Question: I'm using absolute position and I know it's not the best but when I used something else it was just worse. Don't look at the result of the code but on the image. I am trying to think about it but I don't see results.

'''
* {
margin: 0;
padding: 0;
box-sizing: border-box;
}
body {
background-image: url("bg.jpg");
background-repeat: repeat;
background-position: center;
background-size: 100%;
background-attachment: fixed;
margin-bottom: 0px;
min-height: 100%;
max-width: 1600px;
}
h1 {
text-align: center;
font-size: 40px;
color: black;
}
ul {
list-style: none;
font-size: 18px;
}
.menu-bar {
text-align: center;
}
.menu-bar ul li {
width: 120px;
margin: 15px;
padding: 15px;
}
.menu-bar ul li a {
text-decoration: none;
color: black;
}
.menu-bar ul li:hover {
background: rgb(192, 192, 192);
border-radius: 3px;
}
i {
margin-right: 25px;
}
.sub-menu {
display: none;
}
.menu-bar ul li:hover .sub-menu {
display: block;
position: absolute;
background: rgb(192, 192, 192);
border-radius: 5px;
}
.menu-bar ul li:hover .sub-menu ul li a:hover {
color: white;
}
a {
text-decoration: none;
color: black;
}
.zapati {
position: absolute;
left: 0px;
bottom: 0px;
width: 100%;
background-color: black;
text-align: center;
}
.center {
color: white;
text-align: center;
margin-left: auto;
margin-right: auto;
margin-top: 2px;
}
.copyright {
text-align: center;
color: white;
margin-bottom: 14px;
}
.text_uvod {
text-align: block;
margin-left: 50px;
margin-right: 50px;
text-indent: 15px;
}
.hlavni_nadpis {
margin-top: 17px;
}
.druhy_nadpis {
text-align: center;
color: black;
margin-top: -35px;
}
.soucastka {
width: 300px;
height: 300px;
border: 7px solid rgb(87, 87, 87);
border-radius: 5px;
margin-left: 75.5%;
position: relative;
}
.rezistor_text {
text-align: block;
margin: 30px;
margin-right: 370px;
margin-top: -300px;
text-indent: 25px;
font-size: 23px;
}
.kondenzator_text {
text-align: block;
margin: 30px;
margin-right: 370px;
margin-top: -300px;
text-indent: 25px;
font-size: 23px;
}
.dioda_text {
text-align: block;
margin: 30px;
margin-right: 370px;
margin-top: -300px;
text-indent: 25px;
font-size: 23px;
}
.tranzistor_text {
text-align: block;
margin: 30px;
margin-right: 370px;
margin-top: -300px;
text-indent: 25px;
font-size: 23px;
}
.tyristor_text {
text-align: block;
margin: 30px;
margin-right: 370px;
margin-top: -300px;
text-indent: 25px;
font-size: 23px;
}
.odborny_nadpis {
text-align: center;
font-size: 32px;
}
'''
'''
<!DOCTYPE html>
<html lang='cs'>
<head>
<title>Diody
</title>
<meta charset='utf-8'>
<link rel="stylesheet" href="styl.css" media="screen">
<link rel="stylesheet" href="https://cdnjs.cloudflare.com/ajax/libs/font-awesome/6.0.0-beta2/css/all.min.css">
<h1 class="hlavni_nadpis"> Vyukove stranky elektronickych soucastek </h1>
</head>
<body>
<div class="menu-bar">
<ul>
<div class="uvod">
<li>
<i class="fas fa-home"></i>
<a href="web_vanecek.html">Uvod</a>
</li>
</div>
<li>
<i class="fas fa-bars"></i>
<a href=""> Menu </a>
<div class="sub-menu">
<ul>
<li align="left">
<a href="Rezistory.html"> Rezistory </a>
<br>
<a href="Kondenzatory.html"> Kondenzatory </a>
<br>
<a href="Diody.html"> Diody </a>
<br>
<a href="Tranzistory.html"> Tranzistory </a>
<br>
<a href="Tyristory.html"> Tyristory </a>
<br>
</li>
</ul>
</div>
</li>
</ul>
</div>
<br>
<h2 class="odborny_nadpis"> Diody</h2>
<br>
<br>
<img class="soucastka" src="dioda.jpg">
<p class="dioda_text"> Dioda je elektrotechnicka soucastka se dvema elektrodami, oznacovanymi jako anoda a katoda, ktera se vyznacuje velmi odlisnym tvarem voltamperove charakteristiky v zavislosti na polarite prilozeneho napeti. Po pripojeni anody na kladnejsi napeti, nezli
je na katode, klade dioda jen maly odpor pruchodu elektrickeho proudu, zatimco pri opacnem zapojeni je dioda temer nevodiva. Pro vytvoreni diody lze pouzit vice fyzikalnich principu, drive se obvykle pouzivala vakuova dioda (elektronka), nyni jsou
pouzivany polovodicove diody vyuzivajici usmernovaci efekt na P-N prechodu nebo styku kov-polovodic (Schottkyho dioda). Propustny smer - na anode je kladnejsi napeti nez na katode - dioda zpocatku, az do urciteho prahoveho napeti (pro beznou kremikovou
diodu je to asi 0,7 V) temer nevede, pak ale zacne proud se zvysujicim se napetim prudce rust a pokud neni omezen dalsimi obvodovymi prvky, brzy dosahne maximalniho propustneho proudu (pro obvykle usmernovaci diody jsou to jednotky amper, ale existuji
i vykonove diody bezne snasejici proudy tisicu amper) a dojde k tepelne destrukci diody. Zaverny smer - na anode je zapornejsi napeti nez na katode - diodou proteka jen minimalni proud (pro beznou kremikovou usmernovaci diodu jde o proud v radech
mikroamper) prakticky bez ohledu na napeti az do dosazeni zaverneho napeti (coz mohou byt radove volty pro LED nebo tisice voltu pro specialni diody) pri kterem zacne proud opet prudce rust a pokud neni omezen ostatnimi prvky obvodu dojde k destrukci
diody (pokud je ovsem proud omezen na pripustnou hodnotu, je tento proces vratny a dioda v teto oblasti muze pracovat, toho vyuzivaji Zenerovy a lavinove diody).
</p>
<div class="zapati">
<table cellspacing="10px" class="center">
<tr>
<td>Kontakty:</td>
<td> Telefon:</td>
<td> xxx xxx xxx</td>
</tr>
<tr>
<td> </td>
<td>E-mail:</td>
<td>vanecek.jaroslav23@spscv.cz</td>
</tr>
</table>
<p class="copyright"> ©️Jaroslav Vanecek
</p>
</div>
</body>
</html>
'''
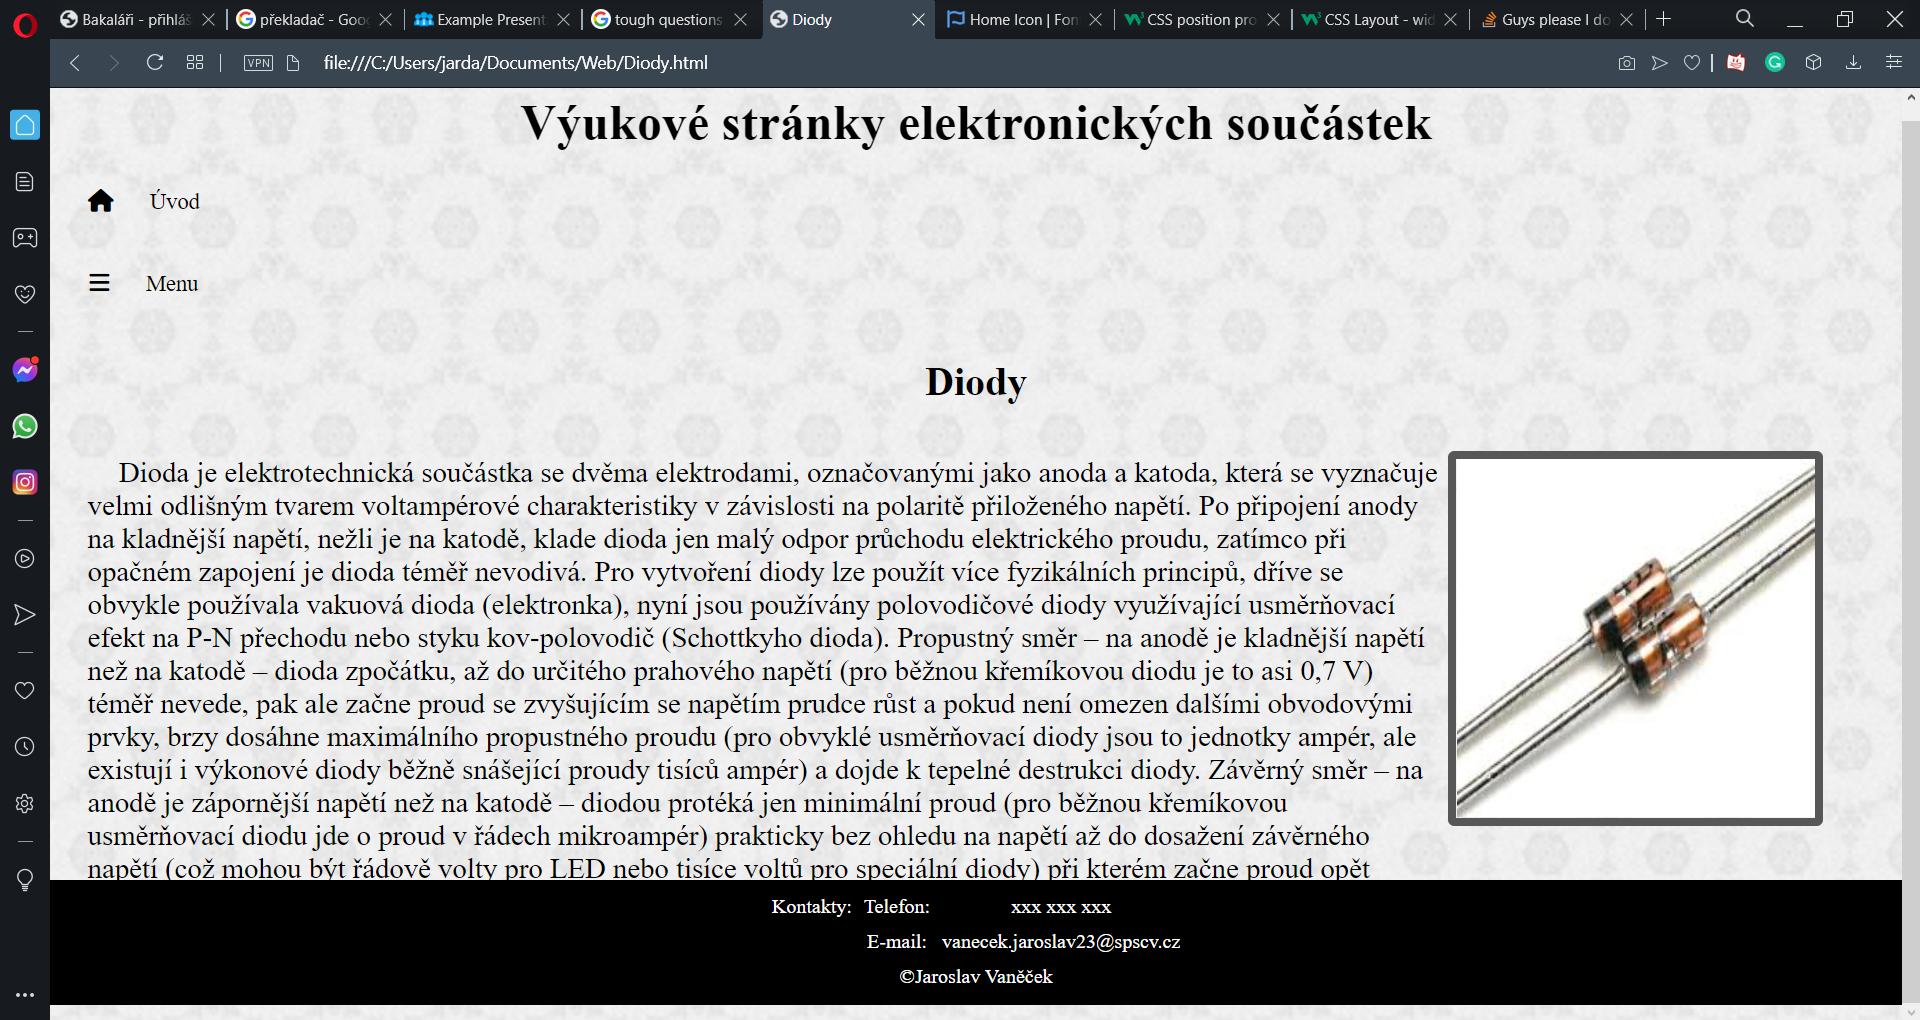
Answer: For the footer I suggest you to use a sticky footer, add this into your CSS but remember to modify it if your id is different.
'''
* {
margin: 0;
}
html, body {
height: 100%;
}
.wrapper {
min-height: 100%;
height: auto !important;
height: 100%;
margin: 0 auto -4em;
}
.footer, .push {
height: 4em;
}
'''